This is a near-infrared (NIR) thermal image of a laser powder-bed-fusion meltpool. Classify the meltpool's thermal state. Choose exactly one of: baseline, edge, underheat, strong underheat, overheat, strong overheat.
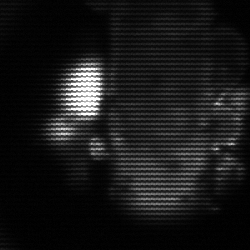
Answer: strong underheat